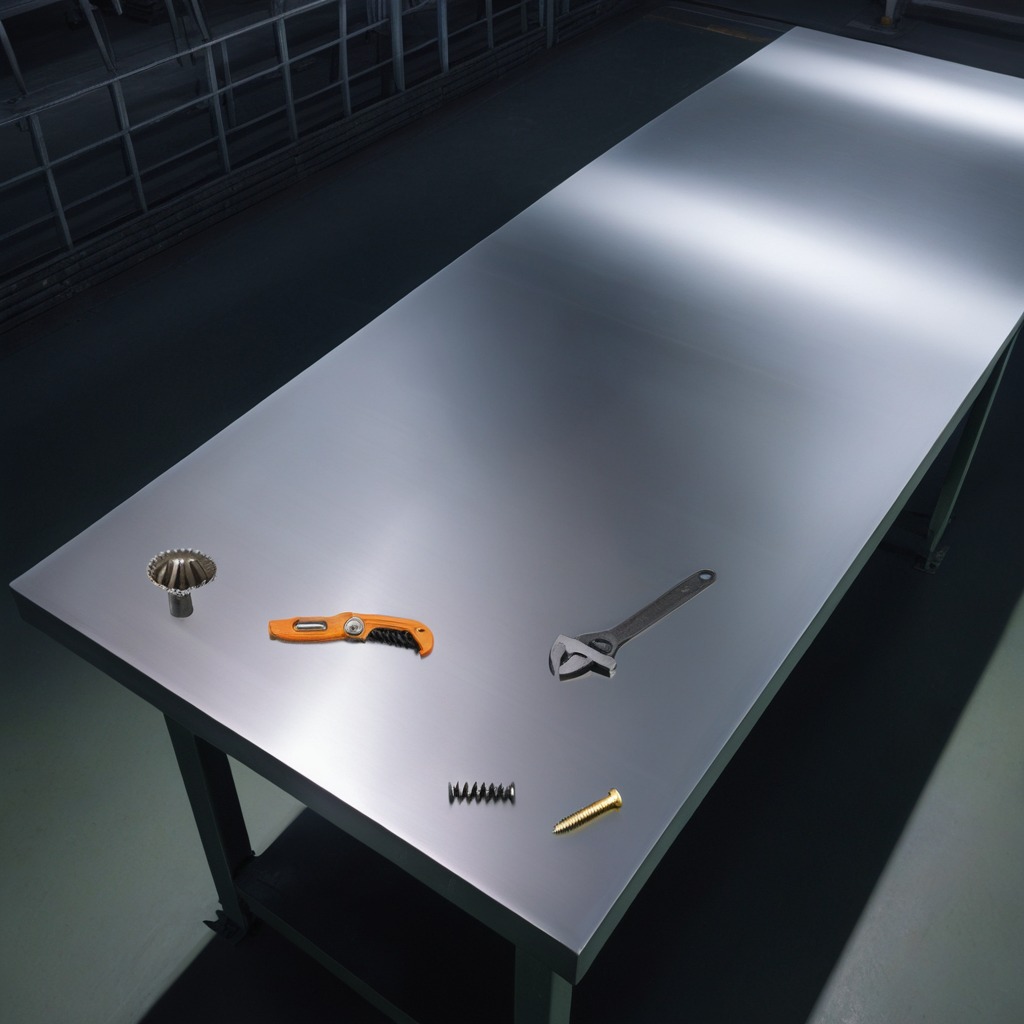
A steel gear with teeth, a utility knife, a metal machine screw, a coiled metal spring, and a wrench are lying on the tabletop.